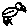
Label: bird